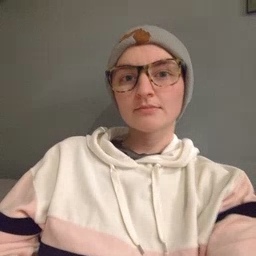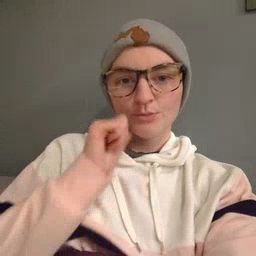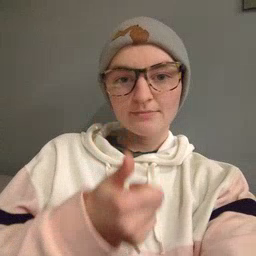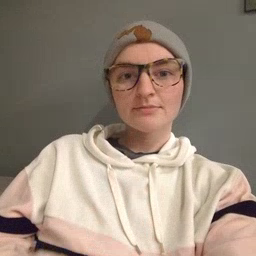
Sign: tomorrow